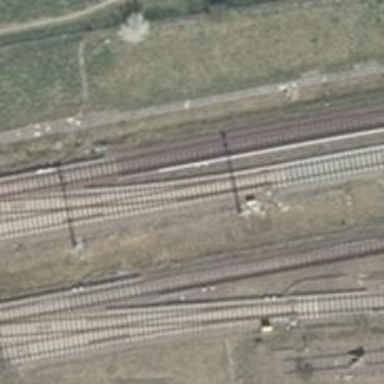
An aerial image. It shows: Railway switch with turnout to the right.